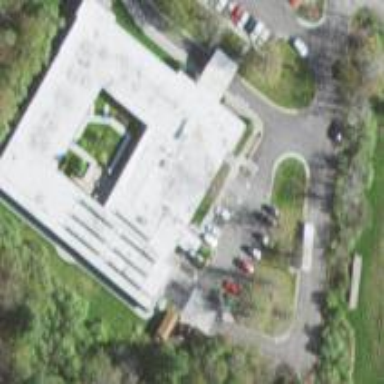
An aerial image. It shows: Nursing home.